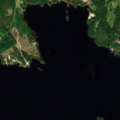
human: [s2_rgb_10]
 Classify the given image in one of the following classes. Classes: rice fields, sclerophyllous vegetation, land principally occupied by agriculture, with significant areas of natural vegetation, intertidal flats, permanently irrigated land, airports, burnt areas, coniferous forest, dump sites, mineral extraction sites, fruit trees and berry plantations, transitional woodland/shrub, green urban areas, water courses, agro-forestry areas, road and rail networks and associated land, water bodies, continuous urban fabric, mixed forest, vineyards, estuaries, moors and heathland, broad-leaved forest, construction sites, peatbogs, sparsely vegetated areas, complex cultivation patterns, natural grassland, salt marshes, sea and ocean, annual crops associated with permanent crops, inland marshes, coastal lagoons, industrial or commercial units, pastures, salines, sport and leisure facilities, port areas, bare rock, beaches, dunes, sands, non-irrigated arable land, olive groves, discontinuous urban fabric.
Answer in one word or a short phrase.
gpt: coniferous forest, mixed forest, water bodies